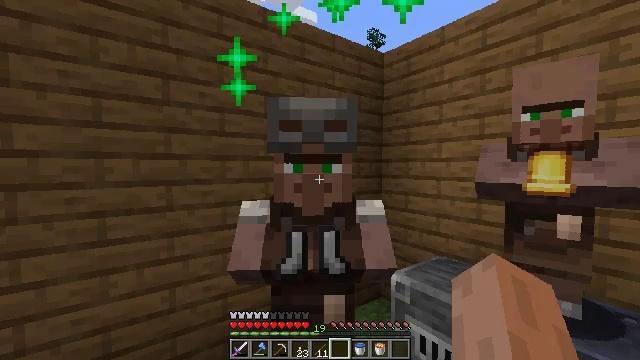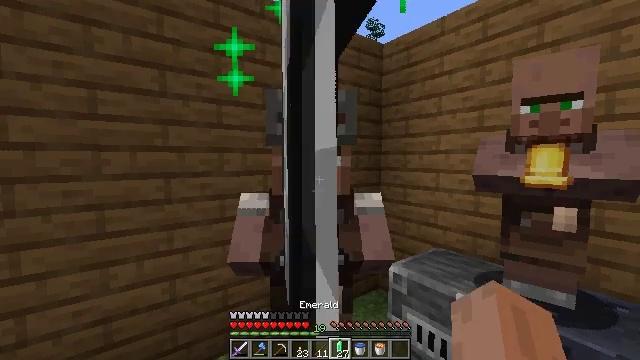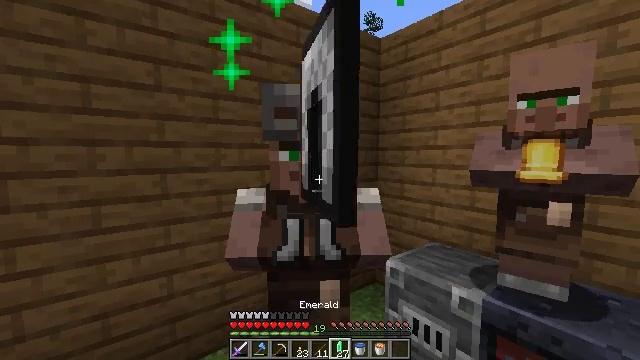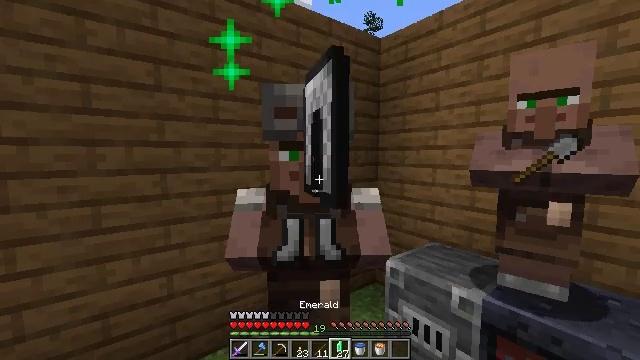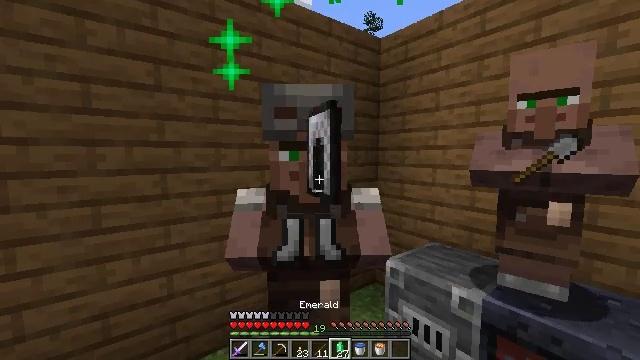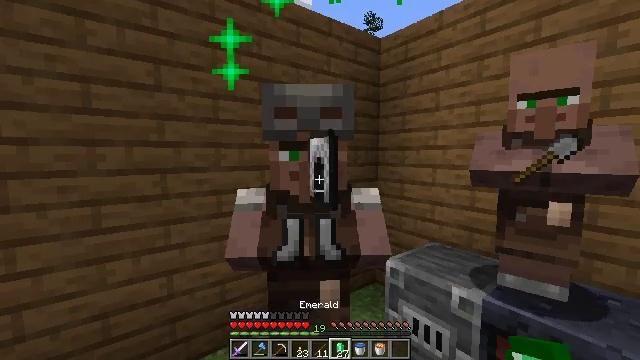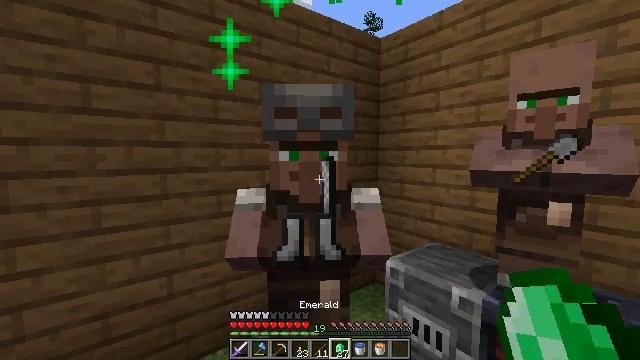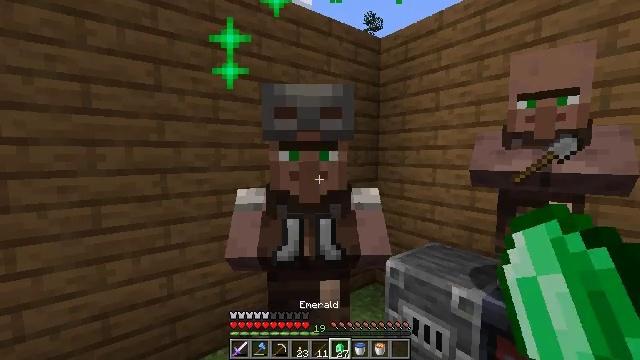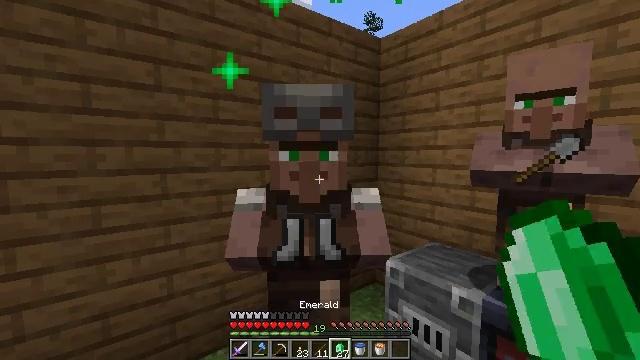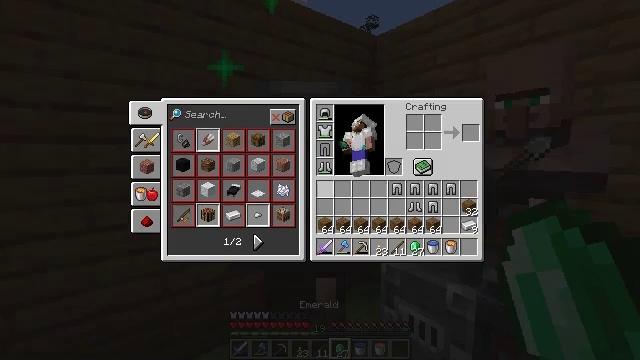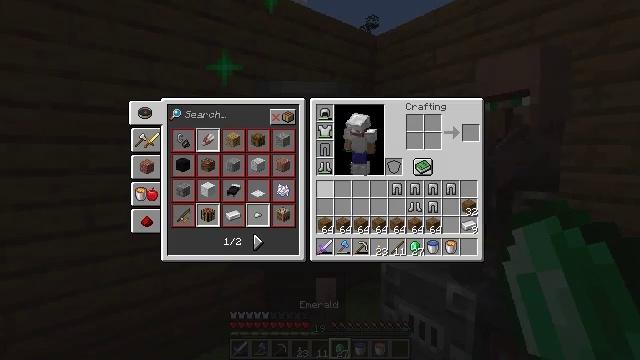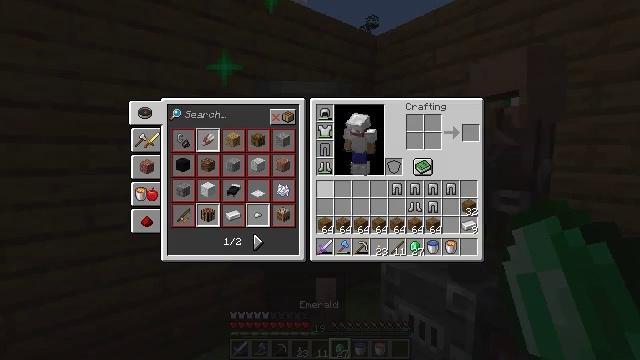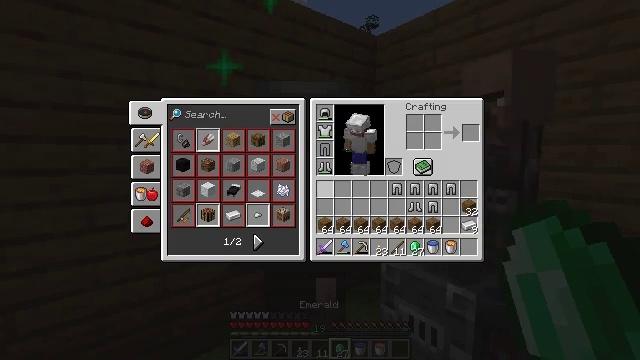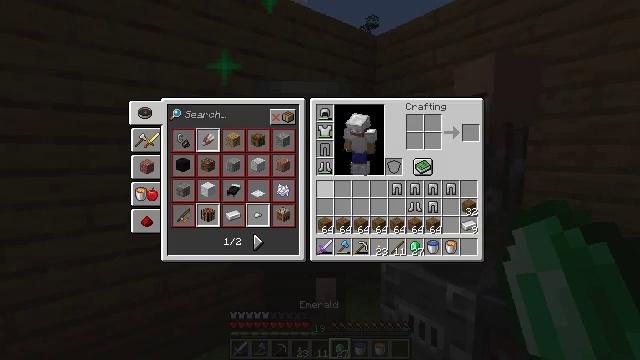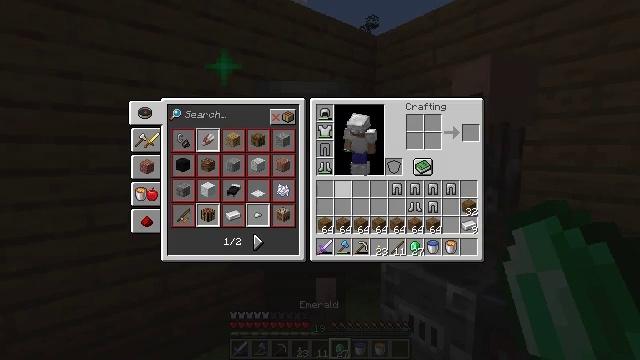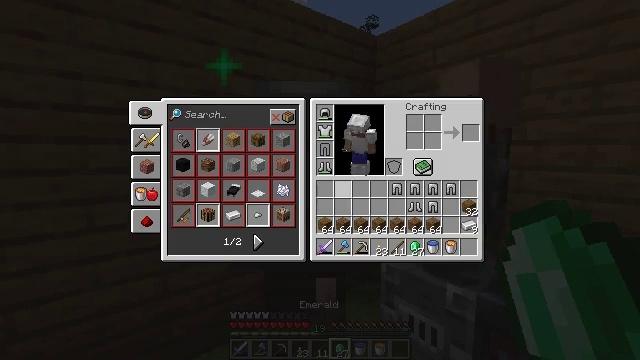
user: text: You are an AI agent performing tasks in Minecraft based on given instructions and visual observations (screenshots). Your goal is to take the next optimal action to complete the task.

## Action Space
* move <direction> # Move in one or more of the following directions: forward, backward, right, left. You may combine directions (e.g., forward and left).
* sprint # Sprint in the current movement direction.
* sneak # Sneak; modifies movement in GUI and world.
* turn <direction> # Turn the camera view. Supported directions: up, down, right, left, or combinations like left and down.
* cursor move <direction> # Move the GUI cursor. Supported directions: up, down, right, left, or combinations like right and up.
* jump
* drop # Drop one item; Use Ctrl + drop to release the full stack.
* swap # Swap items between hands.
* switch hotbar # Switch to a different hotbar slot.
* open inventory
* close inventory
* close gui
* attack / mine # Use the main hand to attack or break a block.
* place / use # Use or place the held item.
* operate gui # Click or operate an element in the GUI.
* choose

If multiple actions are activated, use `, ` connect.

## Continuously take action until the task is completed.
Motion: motion action
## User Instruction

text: Combine materials to craft chainmail leggings.
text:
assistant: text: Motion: turn down
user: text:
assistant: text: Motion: turn down
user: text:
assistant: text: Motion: no_op
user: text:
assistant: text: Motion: no_op
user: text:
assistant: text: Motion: no_op
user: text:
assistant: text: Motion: no_op
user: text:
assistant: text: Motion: no_op
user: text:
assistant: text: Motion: no_op
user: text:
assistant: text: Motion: open inventory
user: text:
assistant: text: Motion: open inventory
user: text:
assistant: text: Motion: open inventory
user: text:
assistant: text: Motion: no_op
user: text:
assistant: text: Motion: no_op
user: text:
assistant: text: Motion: cursor move right
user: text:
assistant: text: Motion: sneak, cursor move right
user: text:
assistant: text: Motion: sneak, cursor move right
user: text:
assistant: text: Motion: sneak, cursor move right
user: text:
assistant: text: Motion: sneak
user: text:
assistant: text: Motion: sneak, cursor move up
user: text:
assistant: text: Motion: sneak
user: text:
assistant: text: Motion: sneak
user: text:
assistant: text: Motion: sneak, cursor move down
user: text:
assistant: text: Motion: sneak, operate gui
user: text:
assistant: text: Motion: sneak, operate gui
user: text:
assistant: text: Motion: sneak
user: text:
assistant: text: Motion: sneak
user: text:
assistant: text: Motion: sneak
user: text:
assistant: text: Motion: no_op
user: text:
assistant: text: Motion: close inventory
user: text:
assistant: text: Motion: close inventory